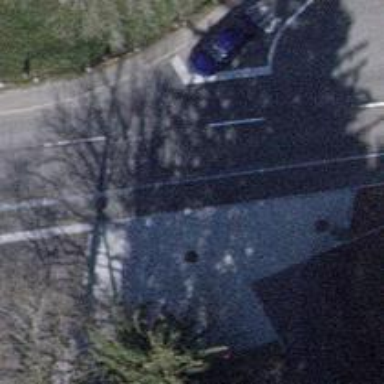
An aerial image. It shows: Bus stop along the road.